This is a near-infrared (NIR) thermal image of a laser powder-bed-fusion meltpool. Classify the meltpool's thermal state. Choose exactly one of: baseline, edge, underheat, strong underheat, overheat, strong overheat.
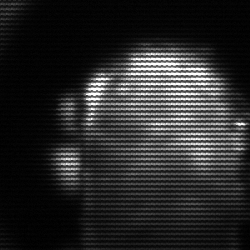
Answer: baseline